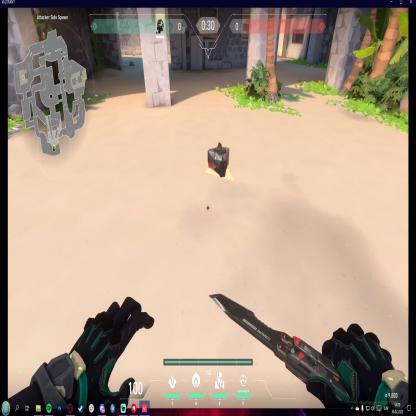
Label: dropped spike